Question: I have a summary field in footer of a gridcontrol. In the gridcontrol, I have CheckButtons on the first column for users to select the records to process on. I need to fix summary field only to sum selected rows. Now it sums every row. How can I get it sum only the selected rows?

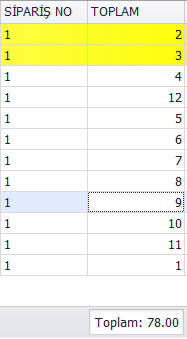
Answer: You need to change <URL> event to set the value of summary. But you cannot obtain information about selected rows in 'GridView.CustomSummaryCalculate' event. That's why you need to calculate your sum in 'GridView.SelectionChanged' event and use this sum in 'GridView.CustomSummaryCalculate' event.
Here is example:
'''
private int _selectedSum;
private string _fieldName = "TOPLAM";
private void Form1_Load(object sender, EventArgs e)
{
var column = gridView1.Columns[_fieldName];
column.SummaryItem.SummaryType = SummaryItemType.Custom;
}
private void gridView1_SelectionChanged(object sender, SelectionChangedEventArgs e)
{
var column = gridView1.Columns[_fieldName];
switch (e.Action)
{
case CollectionChangeAction.Add:
_selectedSum += (int)gridView1.GetRowCellValue(e.ControllerRow, column);
break;
case CollectionChangeAction.Remove:
_selectedSum -= (int)gridView1.GetRowCellValue(e.ControllerRow, column);
break;
case CollectionChangeAction.Refresh:
_selectedSum = 0;
foreach (var rowHandle in gridView1.GetSelectedRows())
_selectedSum += (int)gridView1.GetRowCellValue(rowHandle, column);
break;
}
gridView1.UpdateTotalSummary();
}
private void gridView1_CustomSummaryCalculate(object sender, CustomSummaryEventArgs e)
{
var item = e.Item as GridColumnSummaryItem;
if (item == null || item.FieldName != _fieldName)
return;
if (e.SummaryProcess == CustomSummaryProcess.Finalize)
e.TotalValue = _selectedSum;
}
'''